【题型】解答题　【知识点】解析几何　【难度】medium
如图, 椭圆 $\Gamma: \frac{x^2}{4} + \frac{y^2}{2} = 1$, $F$ 为其右焦点, 过点 $P(0,1)$ 的动直线 $l$ 与椭圆 $\Gamma$ 相交于 $A$, $B$ 两点.

(1) 若直线 $l$ 经过焦点 $F$, 求此时线段 $AB$ 的长度;

(2) 若焦点 $F$ 不在直线 $l$ 上, 求 $\triangle FAB$ 周长的最大值及相应直线 $l$ 的方程;

(3) 在平面直角坐标系 $xOy$ 中, 是否存在与点 $P$ 不同得定点 $Q$, 使得 $\frac{|QA|}{|QB|} = \frac{|PA|}{|PB|}$ 恒成立? 若存在, 求出点 $Q$ 的坐标; 若不存在, 请说明理由.
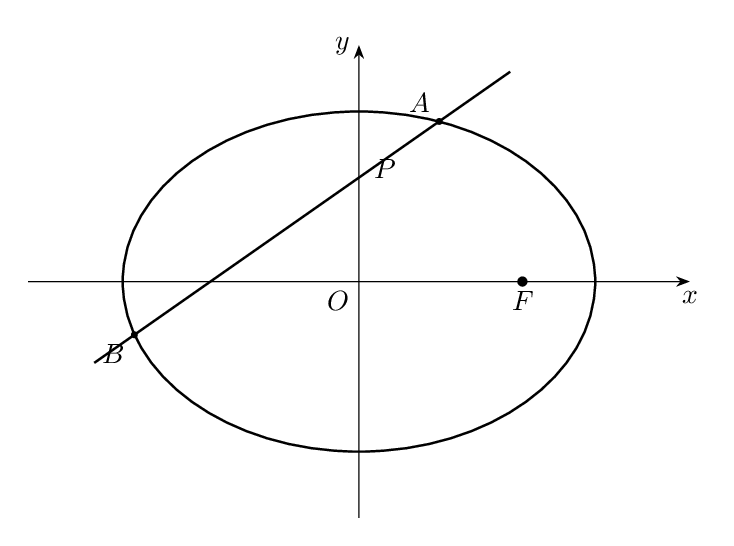
【解答】
【详解】（1）依题意，$F(\sqrt{2}, 0)$，直线 $l$ 的斜率为 $-\frac{\sqrt{2}}{2}$，方程为 $y = -\frac{\sqrt{2}}{2}x + 1$。

由 $\begin{cases} y = -\frac{\sqrt{2}}{2}x + 1 \\ \frac{x^2}{4} + \frac{y^2}{2} = 1 \end{cases}$ 消去 $y$ 得 $x^2 - \sqrt{2}x - 1 = 0$，解得 $x = \frac{\sqrt{2} \pm \sqrt{6}}{2}$。

所以线段 $AB$ 的长 $|AB| = \sqrt{(-\frac{\sqrt{2}}{2})^2 + 1} \cdot \left| \frac{\sqrt{2} + \sqrt{6}}{2} - \frac{\sqrt{2} - \sqrt{6}}{2} \right| = \sqrt{\frac{3}{2}} \cdot \sqrt{6} = 3$。

（2）设椭圆的左焦点为 $E(-\sqrt{2}, 0)$，则 $|AB| \leq |AE| + |BE|$。

于是 $|AB| + |AF| + |BF| \leq |AE| + |AF| + |BF| + |BE| = 8$，当且仅当直线 $l$ 过左焦点 $E$ 取等号。

所以 $\triangle FAB$ 周长的最大值为 8，此时直线 $l$ 方程为 $y = \frac{\sqrt{2}}{2}x + 1$。

（3）存在点 $Q(0, 2)$ 满足题意。

假设存在满足题意的定点 $Q$，当直线 $l$ 平行于 $x$ 轴时，则 $\frac{|QA|}{|QB|} = \frac{|PA|}{|PB|} = 1$，$A, B$ 两点关于 $y$ 轴对称。

则 $Q$ 点在 $y$ 轴上，不妨设 $Q(0, t)$。

当直线 $l$ 垂直于 $x$ 轴时，$A(0, \sqrt{2})$，$B(0, -\sqrt{2})$，$\frac{|QA|}{|QB|} = \left| \frac{t - \sqrt{2}}{t + \sqrt{2}} \right| = \left| \frac{1 - \sqrt{2}}{1 + \sqrt{2}} \right|$。

解得 $t = 2$ 或 $t = 1$（舍去，否则 $Q$ 点就是 $P$ 点），即 $Q$ 点的坐标为 $(0, 2)$。

对于一般的直线 $l: y = kx + 1$，$Q(0, 2)$ 也满足题意。

因为 $\frac{|QA|}{|QB|} = \frac{|PA|}{|PB|}$，由角平分线定理知，$y$ 轴为 $\angle AQB$ 的角平分线，则只需 $k_{QA} = -k_{QB}$。

设 $A(x_1, y_1)$，$B(x_2, y_2)$，则 $y_1 = kx_1 + 1$，$y_2 = kx_2 + 1$。

则 $\begin{cases} y = kx + 1 \\ x^2 + 2y^2 = 4 \end{cases}$，消去 $y$ 可得，$(1 + 2k^2)x^2 + 4kx - 2 = 0$。

则 $x_1 + x_2 = -\frac{4k}{1 + 2k^2}$，$x_1x_2 = \frac{-2}{1 + 2k^2}$。

于是 $k_{QA} = \frac{y_1 - 2}{x_1} = \frac{kx_1 - 1}{x_1} = k - \frac{1}{x_1}$，$k_{QB} = \frac{y_2 - 2}{x_2} = \frac{kx_2 - 1}{x_2} = k - \frac{1}{x_2}$。

两式相加得，$k_{QA} + k_{QB} = 2k - \left( \frac{1}{x_1} + \frac{1}{x_2} \right) = 2k - \frac{x_1 + x_2}{x_1x_2} = 2k - 2k = 0$。

即 $k_{QA} = -k_{QB}$ 从而，假设成立。

即存在与点 $P$ 不同的定点 $Q(0, 2)$，使得 $\frac{|QA|}{|QB|} = \frac{|PA|}{|PB|}$ 恒成立。

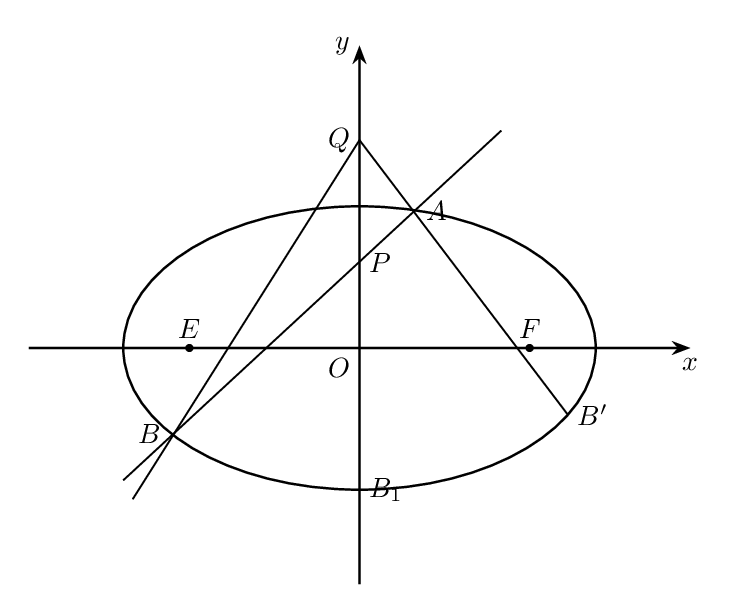